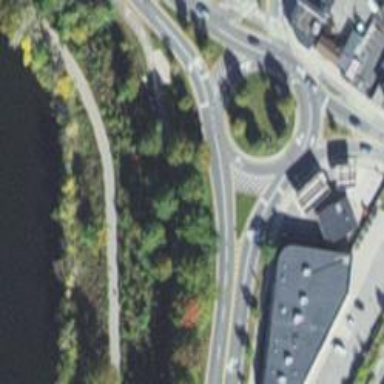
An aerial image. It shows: Roundabout on trunk highway.